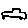
Label: car